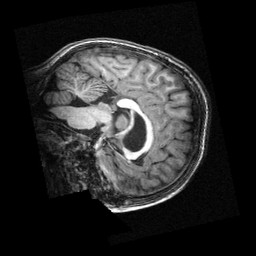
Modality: T1w
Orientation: sagittal
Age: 9
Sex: male
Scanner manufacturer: siemens
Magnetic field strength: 3 T
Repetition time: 2.3 s
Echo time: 0.00336 s